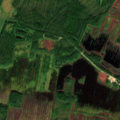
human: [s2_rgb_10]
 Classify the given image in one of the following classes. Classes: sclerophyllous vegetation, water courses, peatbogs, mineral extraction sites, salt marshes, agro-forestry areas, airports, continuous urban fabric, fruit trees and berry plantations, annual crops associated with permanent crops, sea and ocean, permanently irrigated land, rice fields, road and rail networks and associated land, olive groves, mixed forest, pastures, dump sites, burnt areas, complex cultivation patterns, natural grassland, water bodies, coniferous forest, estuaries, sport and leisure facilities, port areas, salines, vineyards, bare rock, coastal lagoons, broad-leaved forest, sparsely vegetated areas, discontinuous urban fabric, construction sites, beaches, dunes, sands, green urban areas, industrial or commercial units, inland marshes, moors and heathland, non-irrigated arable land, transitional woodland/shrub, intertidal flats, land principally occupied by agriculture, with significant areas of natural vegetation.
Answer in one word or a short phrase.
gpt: mixed forest, transitional woodland/shrub, peatbogs